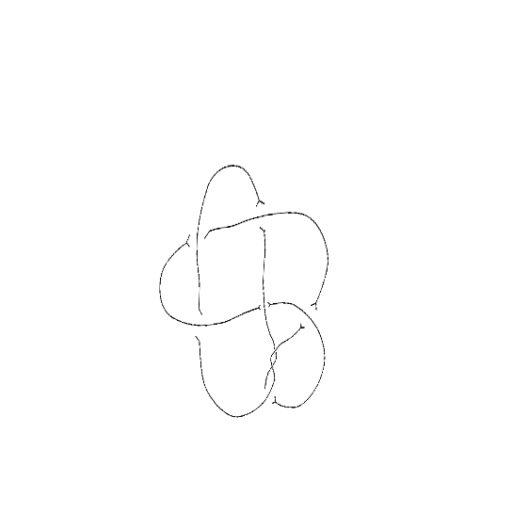
Crossing number: 8